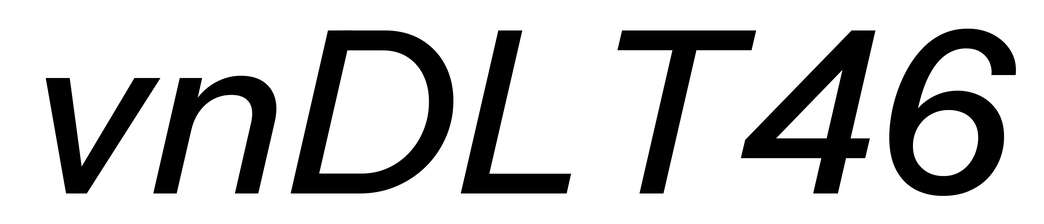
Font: InstrumentSans-Italic_Medium_Italic